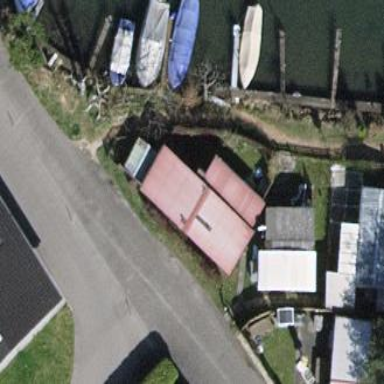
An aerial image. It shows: Static caravan building.